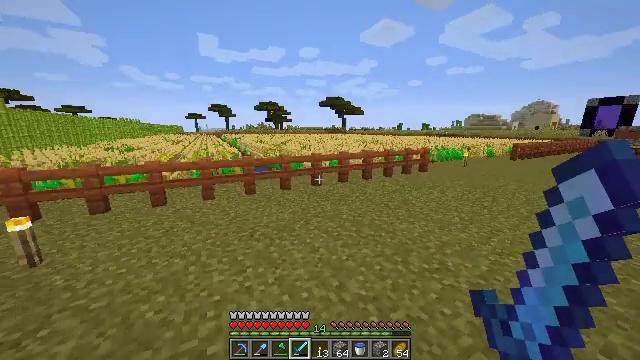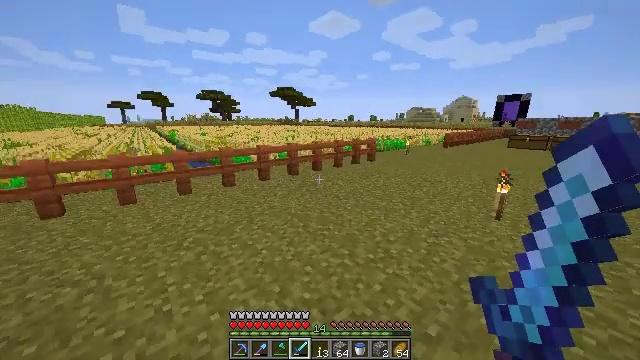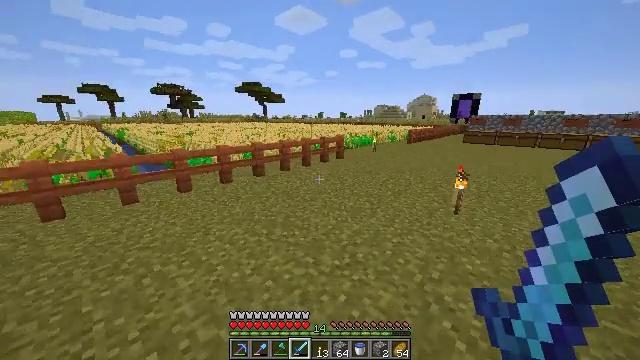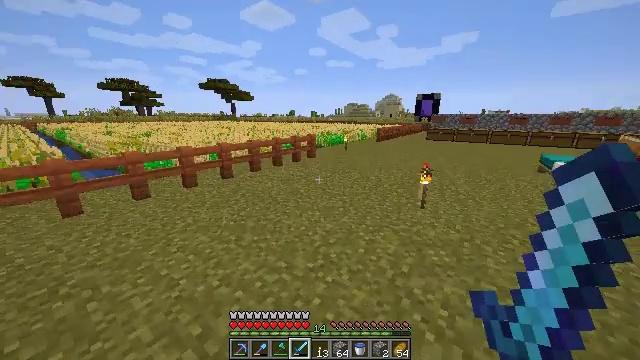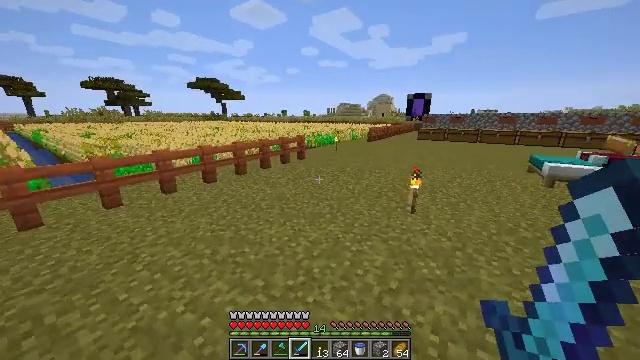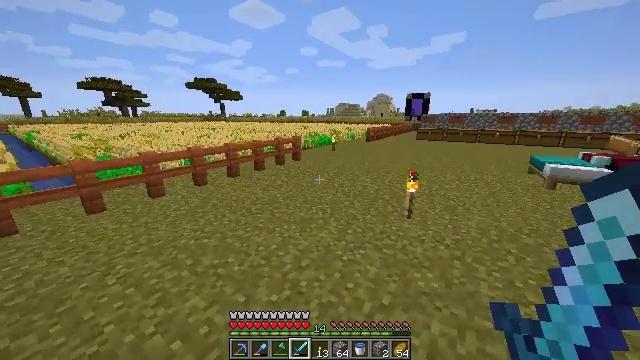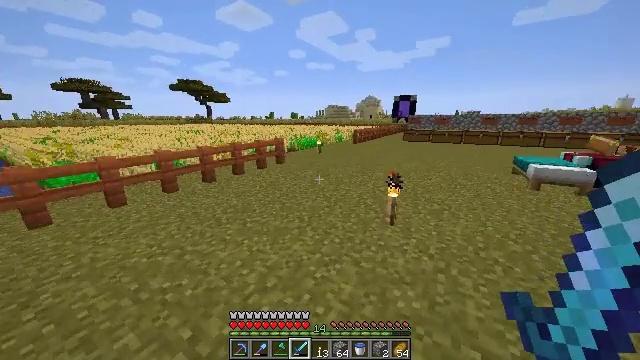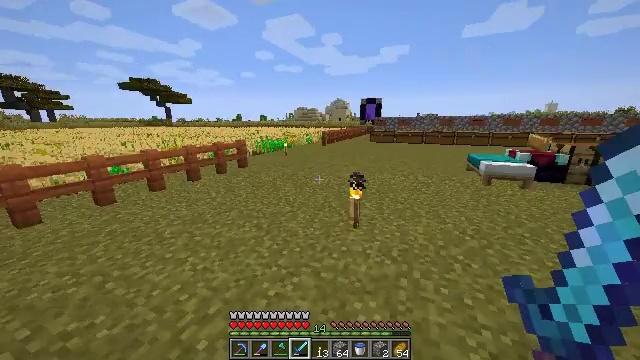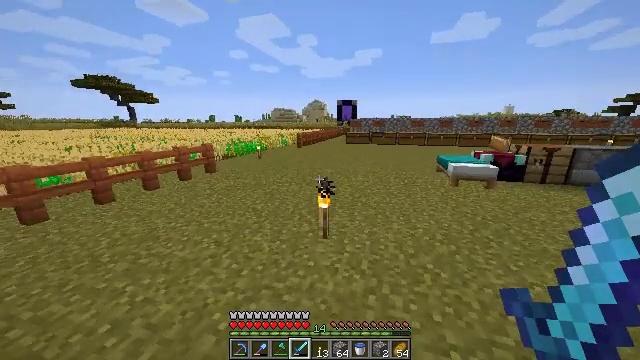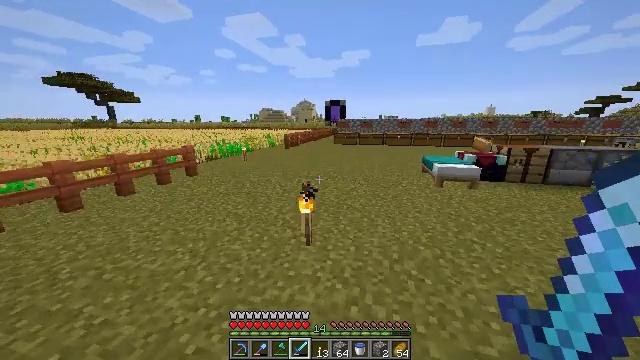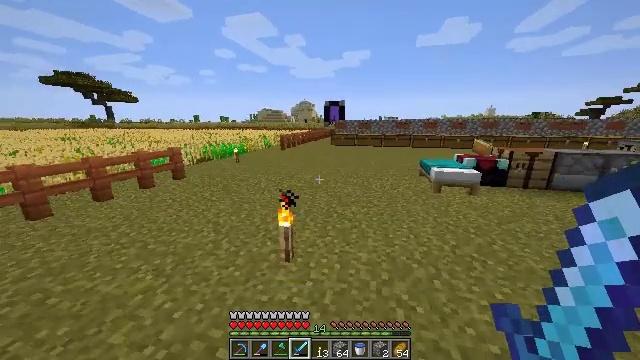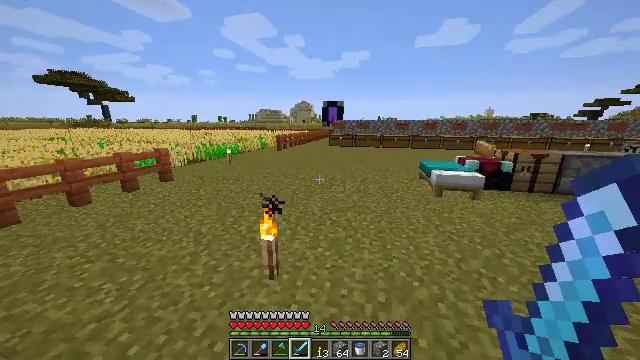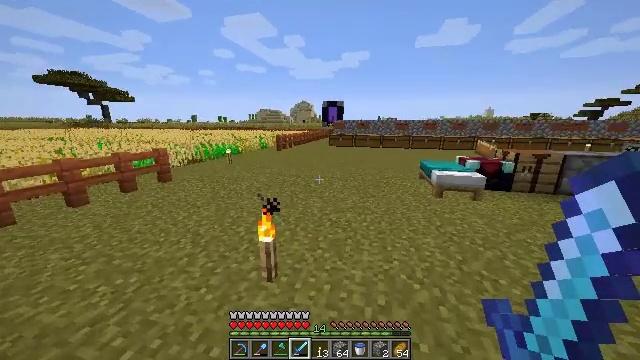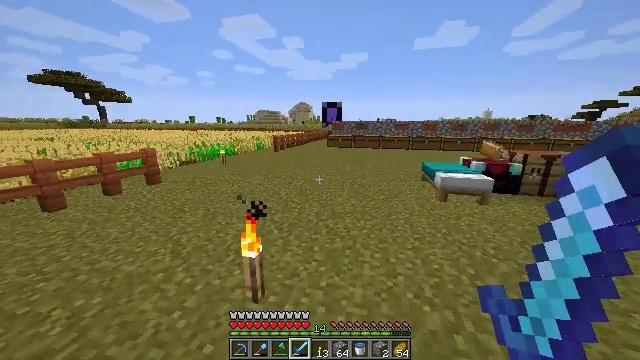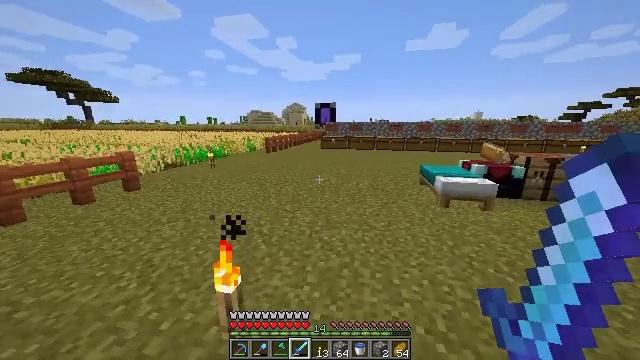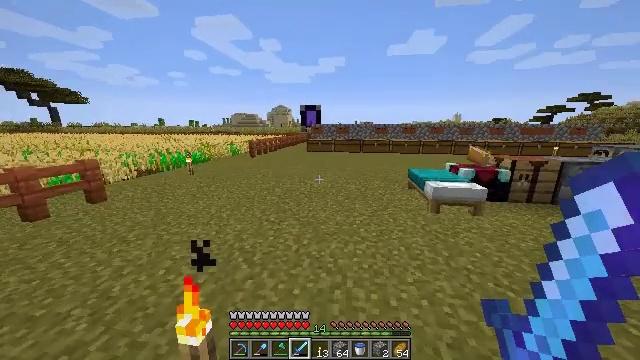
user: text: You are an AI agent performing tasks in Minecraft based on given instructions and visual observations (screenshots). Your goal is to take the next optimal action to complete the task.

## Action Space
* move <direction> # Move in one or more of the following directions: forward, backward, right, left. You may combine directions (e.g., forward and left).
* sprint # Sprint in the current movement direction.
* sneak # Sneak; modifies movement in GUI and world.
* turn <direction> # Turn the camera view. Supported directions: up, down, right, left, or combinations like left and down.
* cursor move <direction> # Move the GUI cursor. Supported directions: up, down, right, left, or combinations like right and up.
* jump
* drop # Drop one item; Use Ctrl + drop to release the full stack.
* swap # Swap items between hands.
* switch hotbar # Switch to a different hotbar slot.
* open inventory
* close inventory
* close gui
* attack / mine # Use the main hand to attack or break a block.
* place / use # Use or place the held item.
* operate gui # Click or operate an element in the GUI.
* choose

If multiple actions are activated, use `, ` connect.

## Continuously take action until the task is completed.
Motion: motion action
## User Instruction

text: Combine blaze rod and cobblestones to craft a brewing stand.
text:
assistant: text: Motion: move forward and move right, sprint, turn right and down
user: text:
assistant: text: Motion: move forward and move right, sprint, turn right
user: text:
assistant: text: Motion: move forward and move right, sprint, turn right
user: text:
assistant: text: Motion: move forward and move right, sprint, turn right
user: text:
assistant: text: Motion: move forward and move right, sprint
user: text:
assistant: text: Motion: move forward and move right, sprint, turn right
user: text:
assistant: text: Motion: move forward and move right, sprint, turn right
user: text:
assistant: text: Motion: move forward and move right, sprint, turn right
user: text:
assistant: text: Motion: move forward and move right, sprint, turn right
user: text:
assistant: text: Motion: move forward, sprint
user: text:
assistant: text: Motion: move forward, sprint
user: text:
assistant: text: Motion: move forward, sprint
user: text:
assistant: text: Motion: move forward, sprint
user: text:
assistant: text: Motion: move forward, sprint, turn right
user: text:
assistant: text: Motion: move forward, sprint, turn right
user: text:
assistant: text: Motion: move forward, sprint, turn right
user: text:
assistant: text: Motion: move forward, sprint
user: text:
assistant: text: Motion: move forward, sprint
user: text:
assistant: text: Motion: move forward, sprint
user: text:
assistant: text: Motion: move forward, sprint
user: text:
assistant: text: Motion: move forward, sprint
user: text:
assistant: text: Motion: move forward, sprint, turn right
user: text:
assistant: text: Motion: move forward, sprint, turn right
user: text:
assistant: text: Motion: move forward, sprint
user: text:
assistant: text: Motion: move forward, sprint
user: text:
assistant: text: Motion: move forward, sprint
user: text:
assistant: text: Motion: move forward, sprint
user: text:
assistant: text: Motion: move forward, sprint
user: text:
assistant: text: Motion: move forward, sprint
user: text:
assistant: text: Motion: move forward, sprint